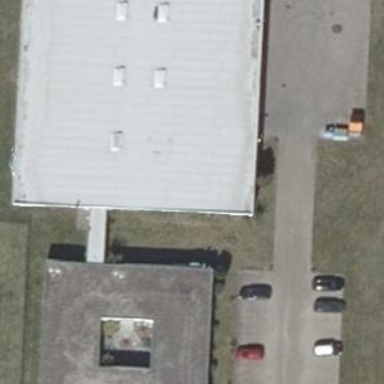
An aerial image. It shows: Commercial building.